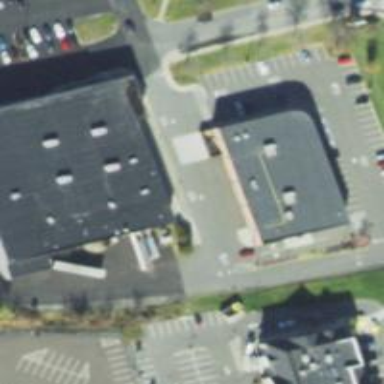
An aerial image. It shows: Building that is pharmacy providing healthcare services.